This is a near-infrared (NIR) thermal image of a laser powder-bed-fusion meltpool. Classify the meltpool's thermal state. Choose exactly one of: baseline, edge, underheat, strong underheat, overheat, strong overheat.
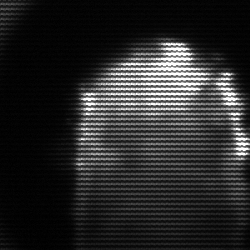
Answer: baseline